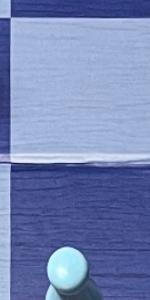
Label: Empty